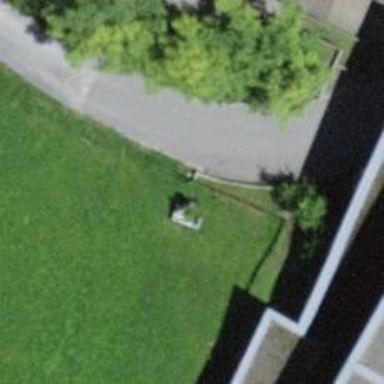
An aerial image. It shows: Fountain.